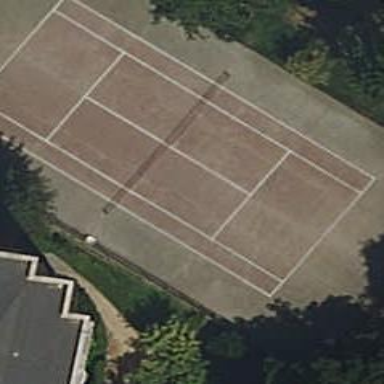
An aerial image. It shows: Tennis court in leisure pitch.